Question:
Here is my problem: All of the three sequence flows after the fork have to be checked separately and if they are negative I want to have a different process P2 being started. After P2 has been finished I want to go back into the process starting at P1 and I want to check all three sequence flows again after they have been forked.
Maybe an example helps to understand: We suppose C1 & C2 are positive, C3 is negative in the first iteration, so the system waits at the merging gateway for C3 while another iteration is started after the process P2. Now in the 2nd check C1 & C3 are positive and C2 is negative. Here is the problem: the exclusive gateway will join the sequence flows as if all checks were positive, even though C2 was negative in the 2nd iteration. I want it only to join them when ALL checks were positive in the SAME iteration.
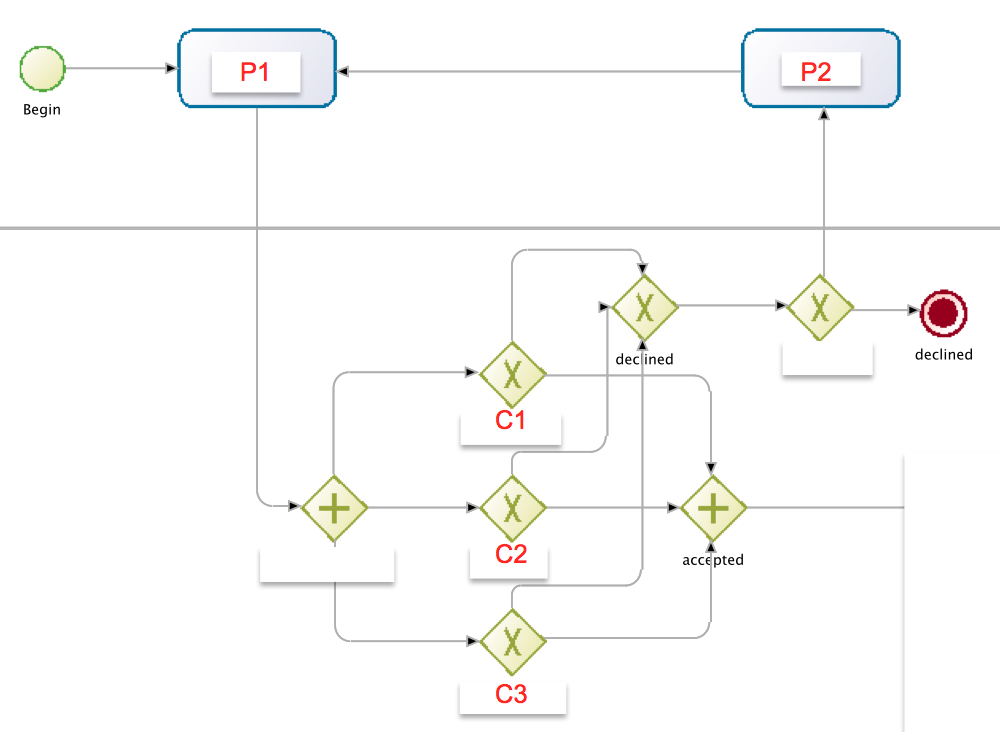
Answer: Join the parallel branches with a merging gateway, then check the condition with only one exclusive gateway. This is easier to understand and to maintain, because it uses less gateways.

---
If C1, C2 and C3 should be terminated as soon as possible, you could extract the three branches into one sub process. The sub process throws a signal if one branch fails, and the surrounding process catches it.

---
Without sub processes you'll need an additional exclusive gateway and connections to the merging gateways for each activity in each branch. That adds up fast, if C1, C2 and C3 aren't simple activities but sequences, but could be okay for simple workflows.
The merging gateway after P2 prevents race conditions. For example if P2 finishes before C3 and therefore the second iteration would start before the first ends.
(Eventually you need an extra parallel gateway after each activity in a branch to split the paths.)